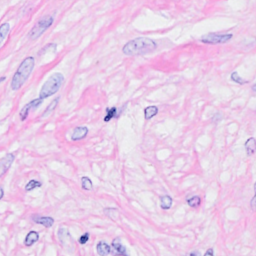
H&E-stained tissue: Breast